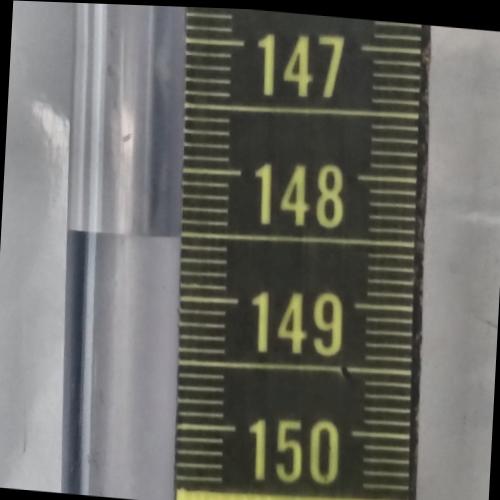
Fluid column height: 148.5 cm